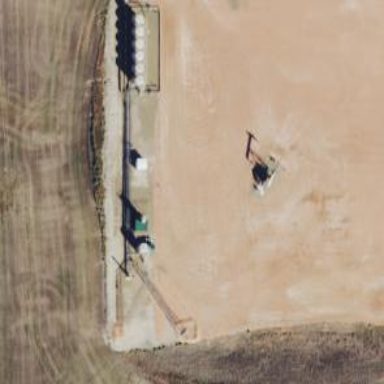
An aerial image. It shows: Storage tank with man-made structure.